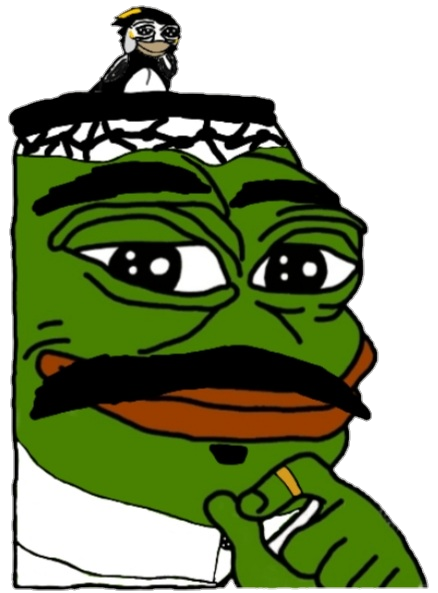
Label: 5_Pepe